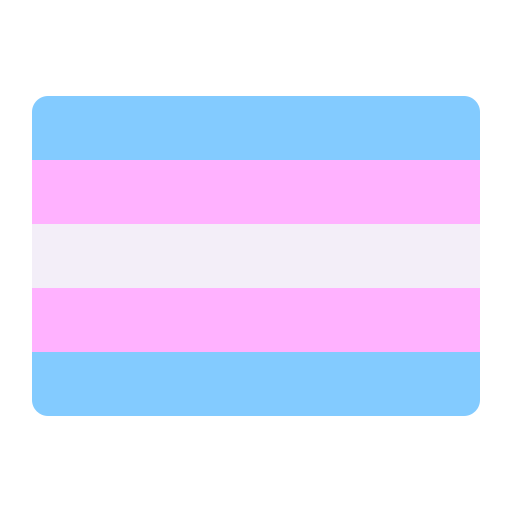
transgender flag flat